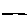
Label: line